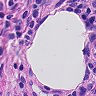
Metastatic tissue present: no